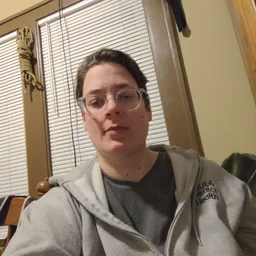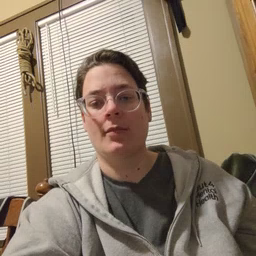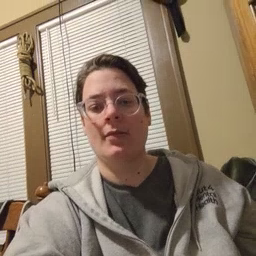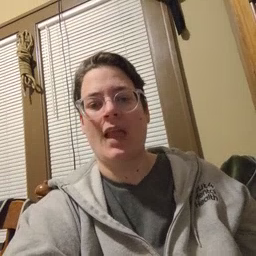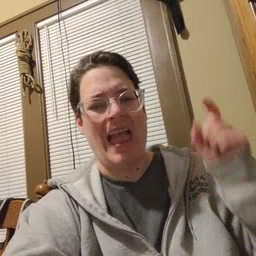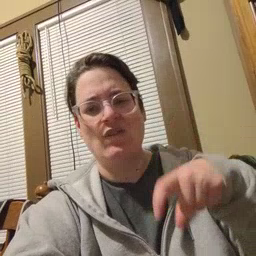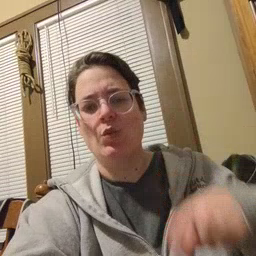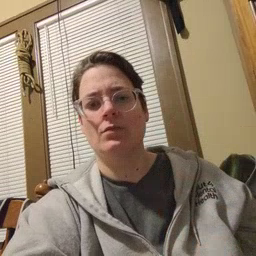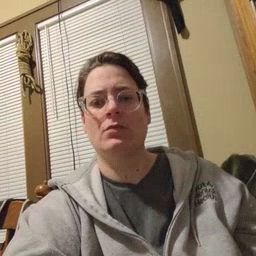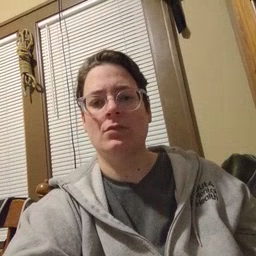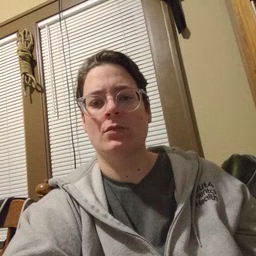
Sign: haveto